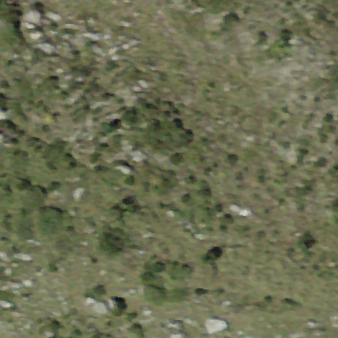
Label: other